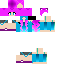
A female human skin with pale skin, wearing blonde long hair dressed in a blue tshirt and blue pants, featuring a closed mouth.